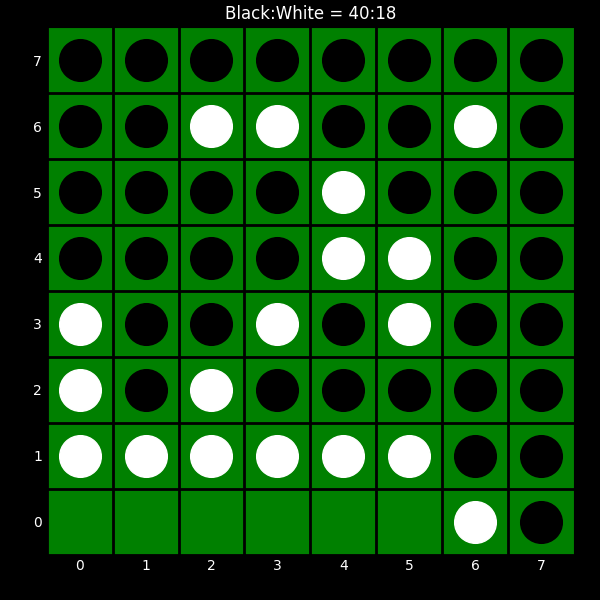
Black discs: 40
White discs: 18